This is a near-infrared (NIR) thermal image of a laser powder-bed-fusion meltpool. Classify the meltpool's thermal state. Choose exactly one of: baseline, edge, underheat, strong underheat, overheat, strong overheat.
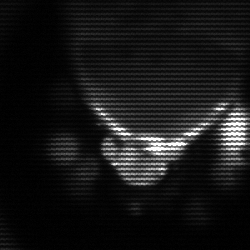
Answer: edge